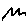
Label: zigzag